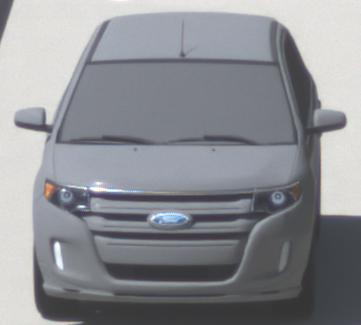
Make: Ford
Model: Edge
Detailed model: Gen. 1 Facelift
Model produced from: 2010
Model produced until: 2015
Doors: 5
Color: gray
Road condition: dry road
Daytime: midday
Contrast: high contrast